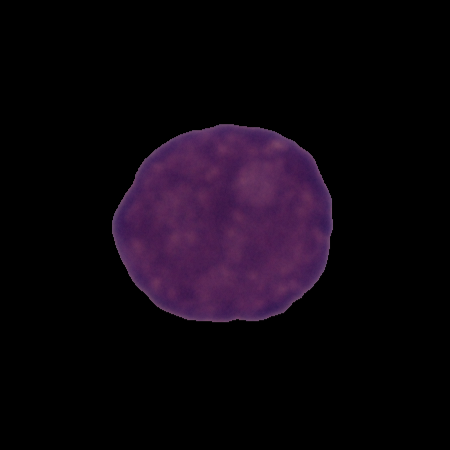
Label: healthy